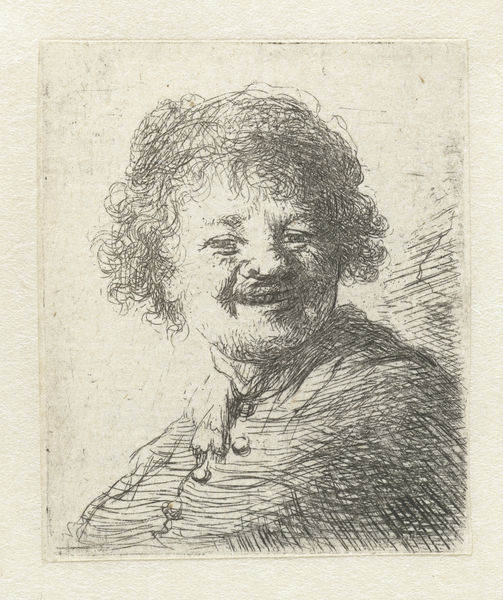
Titel: Lachend zelfportret met muts
Künstler: Rembrandt Harmensz. van Rijn
Standort: Amsterdam
Institution: Rijksmuseum
Schlagwörter: mann, frau, mund, zeichnung, porträt, haare, mantel, kind, locken, knöpfe, selbstporträt, lachen, kohle, rembrand